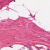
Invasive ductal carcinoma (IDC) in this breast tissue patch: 0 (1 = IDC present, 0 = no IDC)